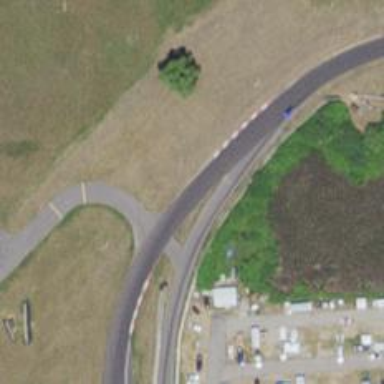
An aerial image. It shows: Raceway for motor sports.